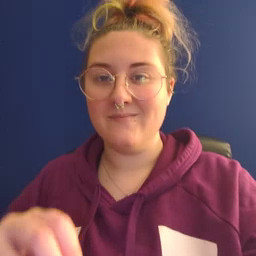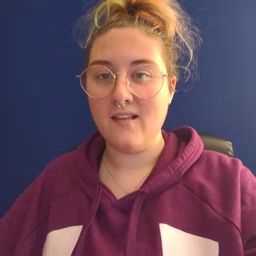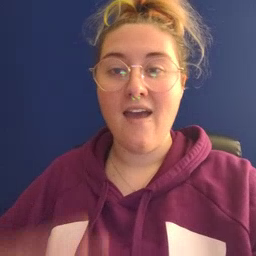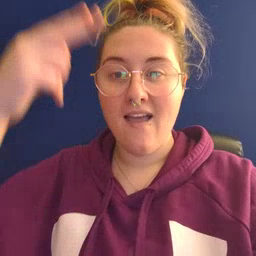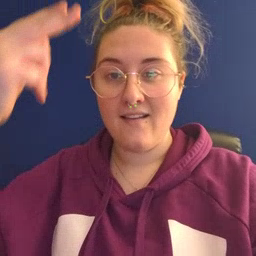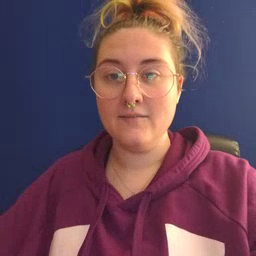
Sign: high